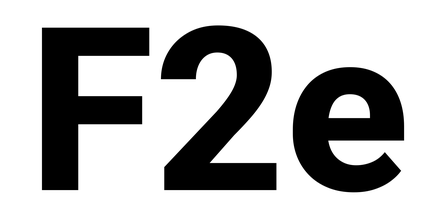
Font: Roboto_ExtraBold